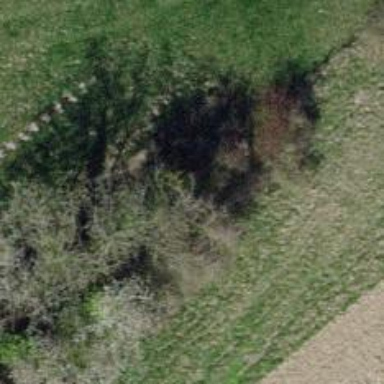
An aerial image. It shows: Row of trees in natural setting.